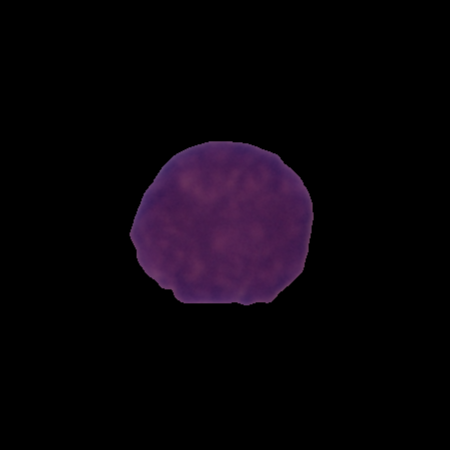
Label: healthy